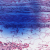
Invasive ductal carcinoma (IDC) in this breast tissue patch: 1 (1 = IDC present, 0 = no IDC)